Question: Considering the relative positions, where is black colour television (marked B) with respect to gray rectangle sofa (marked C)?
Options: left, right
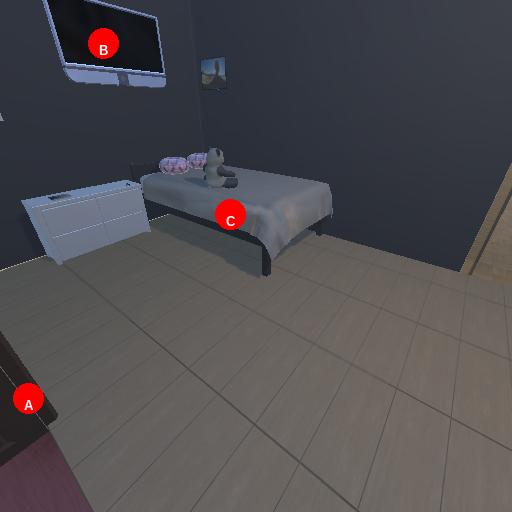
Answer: left